Question: I am having trouble centering a layout on the screen. In particular, all is centered horizontally, but not vertically. Both the Table and the Linear are too high, and there is too much space between the Table and the Linear. There are a few questions on StackO discussing similar problems, and I've tried various things suggested in these, but no joy. Currently, it looks like this:  Code is:
'''
<?xml version="1.0" encoding="utf-8"?>
'''
'''
<TableLayout
android:layout_width="wrap_content"
android:layout_height="wrap_content"
android:gravity="center|bottom">
<TableRow
android:id="@+id/radiobuttonsTableRow1"
android:layout_width="wrap_content"
android:layout_height="wrap_content" >
<ImageView
android:id="@+id/answerstatus1"
android:layout_width="wrap_content"
android:layout_height="wrap_content"
android:layout_column="1"
android:layout_gravity="left|center"
android:layout_marginRight="8dp"
android:background="@null"
android:contentDescription="@string/checkmarkorx"
android:src="@drawable/bluearrow" />
<ImageView
android:id="@+id/radiobutton1Image"
android:layout_width="wrap_content"
android:layout_height="wrap_content"
android:layout_column="2"
android:layout_gravity="left|center"
android:layout_marginRight="8dp"
android:background="@null"
android:contentDescription="@string/radiobuttonGroup1"
android:src="@drawable/radiobuttonimage" />
<RadioGroup
android:id="@+id/radiogroup1"
android:layout_width="fill_parent"
android:layout_height="wrap_content"
android:layout_column="3"
android:layout_marginRight="8dp"
android:orientation="vertical" >
<RadioButton
android:id="@+id/radiobutton1a"
android:layout_width="wrap_content"
android:layout_height="wrap_content"
android:onClick="onRadioButtonClicked"
android:text="@string/radiobutton1a" />
<RadioButton
android:id="@+id/radiobutton1b"
android:layout_width="wrap_content"
android:layout_height="wrap_content"
android:onClick="onRadioButtonClicked"
android:text="@string/radiobutton1b" />
<RadioButton
android:id="@+id/radiobutton1c"
android:layout_width="wrap_content"
android:layout_height="wrap_content"
android:onClick="onRadioButtonClicked"
android:text="@string/radiobutton1c" />
</RadioGroup>
<!-- empty column -->
<TextView
android:layout_width="30dp"
android:layout_height="wrap_content"
android:layout_column="4"
android:layout_gravity="left|center"
android:layout_marginRight="8dp"
android:layout_weight="1"
android:text=""
android:textAppearance="?android:attr/textAppearanceMedium" />
<ImageView
android:id="@+id/answerstatus2"
android:layout_width="wrap_content"
android:layout_height="wrap_content"
android:layout_column="5"
android:layout_gravity="left|center"
android:layout_marginRight="8dp"
android:background="@null"
android:contentDescription="@string/checkmarkorx"
android:src="@drawable/bluearrow" />
<ImageView
android:id="@+id/radiobutton2Image"
android:layout_width="wrap_content"
android:layout_height="wrap_content"
android:layout_column="6"
android:layout_gravity="left|center"
android:layout_marginRight="8dp"
android:background="@null"
android:contentDescription="@string/radiobuttonGroup2"
android:src="@drawable/radiobuttonimage" />
<RadioGroup
android:id="@+id/radiogroup2"
android:layout_width="fill_parent"
android:layout_height="wrap_content"
android:layout_column="7"
android:layout_marginRight="8dp"
android:orientation="vertical" >
<RadioButton
android:id="@+id/radiobutton2a"
android:layout_width="wrap_content"
android:layout_height="wrap_content"
android:onClick="onRadioButtonClicked"
android:text="@string/radiobutton2a" />
<RadioButton
android:id="@+id/radiobutton2b"
android:layout_width="wrap_content"
android:layout_height="wrap_content"
android:onClick="onRadioButtonClicked"
android:text="@string/radiobutton2b" />
<RadioButton
android:id="@+id/radiobutton2c"
android:layout_width="wrap_content"
android:layout_height="wrap_content"
android:onClick="onRadioButtonClicked"
android:text="@string/radiobutton2c" />
</RadioGroup>
</TableRow>
<!-- spacer row -->
<TableRow android:layout_margin="20dp" />
<TableRow
android:id="@+id/radiobuttonsTableRow2"
android:layout_width="wrap_content"
android:layout_height="wrap_content" >
<ImageView
android:id="@+id/answerstatus3"
android:layout_width="wrap_content"
android:layout_height="wrap_content"
android:layout_column="1"
android:layout_gravity="left|center"
android:layout_marginRight="8dp"
android:background="@null"
android:contentDescription="@string/checkmarkorx"
android:src="@drawable/bluearrow" />
<ImageView
android:id="@+id/radiobutton3Image"
android:layout_width="wrap_content"
android:layout_height="wrap_content"
android:layout_column="2"
android:layout_gravity="left|center"
android:layout_marginRight="8dp"
android:background="@null"
android:contentDescription="@string/radiobuttonGroup3"
android:src="@drawable/radiobuttonimage" />
<RadioGroup
android:id="@+id/radiogroup3"
android:layout_width="fill_parent"
android:layout_height="wrap_content"
android:layout_column="3"
android:layout_marginRight="8dp"
android:orientation="vertical" >
<RadioButton
android:id="@+id/radiobutton3a"
android:layout_width="wrap_content"
android:layout_height="wrap_content"
android:onClick="onRadioButtonClicked"
android:text="@string/radiobutton3a" />
<RadioButton
android:id="@+id/radiobutton3b"
android:layout_width="wrap_content"
android:layout_height="wrap_content"
android:onClick="onRadioButtonClicked"
android:text="@string/radiobutton3b" />
<RadioButton
android:id="@+id/radiobutton3c"
android:layout_width="wrap_content"
android:layout_height="wrap_content"
android:onClick="onRadioButtonClicked"
android:text="@string/radiobutton3c" />
</RadioGroup>
<!-- empty column -->
<TextView
android:layout_width="30dp"
android:layout_height="wrap_content"
android:layout_column="4"
android:layout_gravity="left|center"
android:layout_marginRight="8dp"
android:layout_weight="1"
android:text=""
android:textAppearance="?android:attr/textAppearanceMedium" />
<ImageView
android:id="@+id/answerstatus4"
android:layout_width="wrap_content"
android:layout_height="wrap_content"
android:layout_column="5"
android:layout_gravity="left|center"
android:layout_marginRight="8dp"
android:background="@null"
android:contentDescription="@string/checkmarkorx"
android:src="@drawable/bluearrow" />
<ImageView
android:id="@+id/radiobutton4Image"
android:layout_width="wrap_content"
android:layout_height="wrap_content"
android:layout_column="6"
android:layout_gravity="left|center"
android:layout_marginRight="8dp"
android:background="@null"
android:contentDescription="@string/radiobuttonGroup4"
android:src="@drawable/radiobuttonimage" />
<RadioGroup
android:id="@+id/radiogroup4"
android:layout_width="fill_parent"
android:layout_height="wrap_content"
android:layout_column="7"
android:layout_marginRight="8dp"
android:orientation="vertical" >
<RadioButton
android:id="@+id/radiobutton4a"
android:layout_width="wrap_content"
android:layout_height="wrap_content"
android:onClick="onRadioButtonClicked"
android:text="@string/radiobutton4a" />
<RadioButton
android:id="@+id/radiobutton4b"
android:layout_width="wrap_content"
android:layout_height="wrap_content"
android:onClick="onRadioButtonClicked"
android:text="@string/radiobutton4b" />
<RadioButton
android:id="@+id/radiobutton4c"
android:layout_width="wrap_content"
android:layout_height="wrap_content"
android:onClick="onRadioButtonClicked"
android:text="@string/radiobutton4c" />
</RadioGroup>
</TableRow>
</TableLayout>
<LinearLayout
android:layout_width="fill_parent"
android:layout_height="fill_parent"
android:gravity="center|center_vertical"
android:orientation="horizontal"
android:paddingLeft="16dp"
android:paddingRight="16dp" >
<ImageButton
android:id="@+id/game1CheckButton"
android:layout_width="wrap_content"
android:layout_height="wrap_content"
android:layout_margin="4dp"
android:background="@null"
android:contentDescription="@string/checkbutton"
android:onClick="clickCheck"
android:src="@drawable/check" />
<ImageButton
android:id="@+id/game1Step"
android:layout_width="wrap_content"
android:layout_height="wrap_content"
android:layout_margin="4dp"
android:background="@null"
android:contentDescription="@string/game1step1"
android:onClick="clickCheck" />
<!--
android:src="@drawable/step1" />
'''
-->
UPDATE:
The suggestions are to use RelativeLayout instead of LinearLayout. So with this:
'''
<RelativeLayout xmlns:android="http://schemas.android.com/apk/res/android"
android:layout_width="match_parent"
android:layout_height="match_parent"
android:layout_alignParentBottom="true"
>
'''
The 'Table' and the 'Linear' are centered on the screen , that is the 'Linear' is on top of the 'Table'. RelativeLayout seems to be the right way to go, and though the dipslay is still not right, I think that's separate issue.
UPDATE 2:
Ended up using LinearLayout with weights.
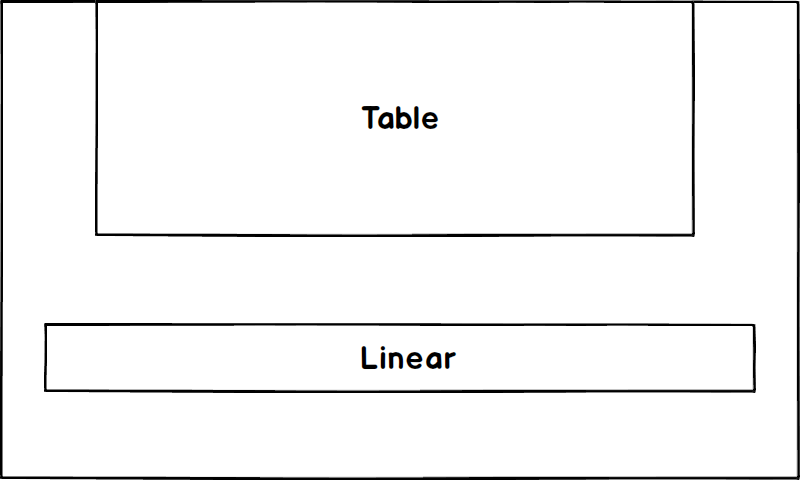
Answer: All should be inside a container, with the LinearLayout fixed to parentBottom and the TableLayout positioned above it (first create the LinearLayout, or the TableLayout won't see it) and anchored to parentTop.
OR ELSE:
You could use a as the outer container and then set weights for yout TableLayout and your inner LinearLayout (let's say 80 and 20 - adjust them as you like the proportion better).
In this case, you can maintain the original order.
Just remember to set the layout_width of both inner layouts to , or layout_weight won't do it's magic.